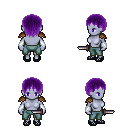
a pixel art fantasy rpg character, female body template, dark elf, purple skin, leather shoulder armor, teal pants, purple plain hairstyle, white cloth bracers, ghillies, dagger, four views (front, back, left, right), 2x2 character sprite sheet, small pixel art, hard edges, no anti-aliasing